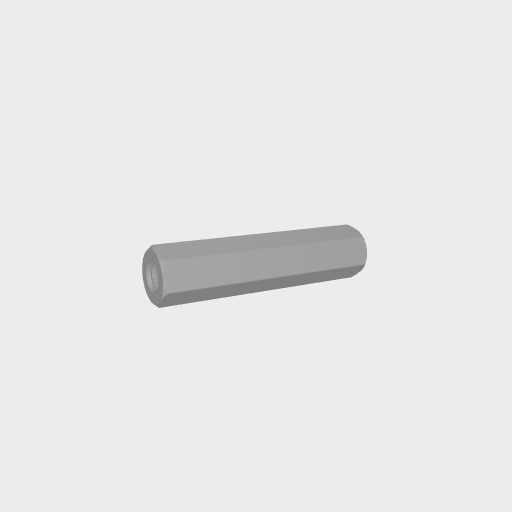
Part: Standoff8RID32